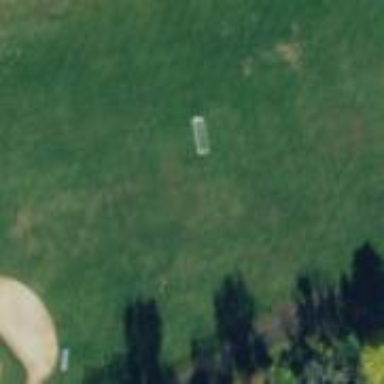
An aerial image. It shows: Soccer pitch for outdoor sports and leisure activities.